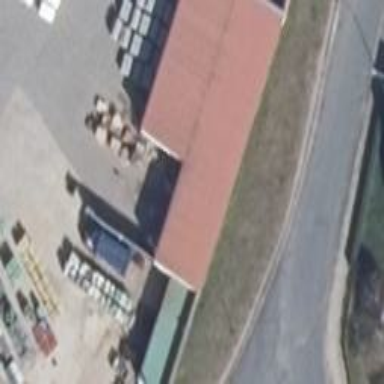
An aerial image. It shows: Retail building.